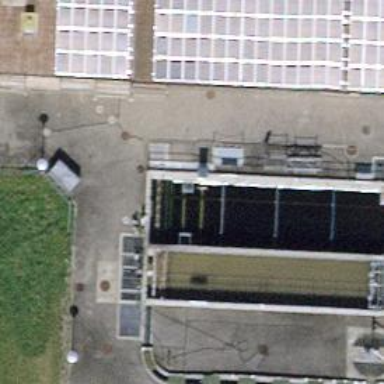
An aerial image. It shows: View of wastewater plant.